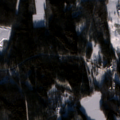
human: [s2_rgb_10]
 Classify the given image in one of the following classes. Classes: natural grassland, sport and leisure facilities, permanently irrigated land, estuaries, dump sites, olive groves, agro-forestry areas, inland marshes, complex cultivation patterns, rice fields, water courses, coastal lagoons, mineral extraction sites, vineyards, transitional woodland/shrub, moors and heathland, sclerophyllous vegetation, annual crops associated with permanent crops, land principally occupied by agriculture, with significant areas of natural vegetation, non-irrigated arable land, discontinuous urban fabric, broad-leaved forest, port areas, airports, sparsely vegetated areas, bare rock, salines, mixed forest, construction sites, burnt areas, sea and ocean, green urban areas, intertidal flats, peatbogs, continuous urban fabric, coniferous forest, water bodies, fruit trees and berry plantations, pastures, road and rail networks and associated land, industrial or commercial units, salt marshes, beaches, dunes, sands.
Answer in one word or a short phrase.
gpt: land principally occupied by agriculture, with significant areas of natural vegetation, coniferous forest, peatbogs, water bodies